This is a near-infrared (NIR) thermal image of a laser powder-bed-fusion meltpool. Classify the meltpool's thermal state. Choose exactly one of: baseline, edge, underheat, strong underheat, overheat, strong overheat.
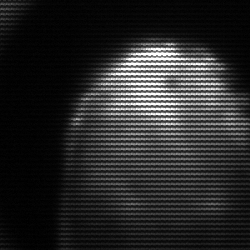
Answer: edge